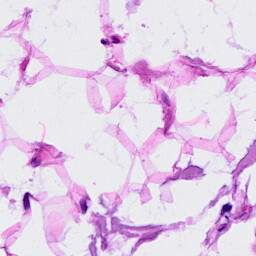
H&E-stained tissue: Breast